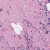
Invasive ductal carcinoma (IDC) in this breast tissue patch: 1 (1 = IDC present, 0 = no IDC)